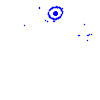
Particle: pion